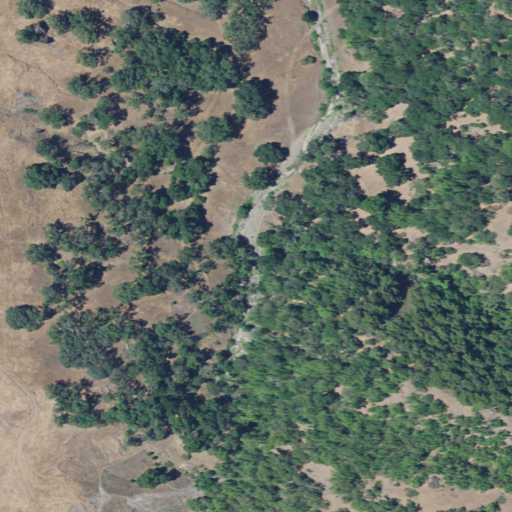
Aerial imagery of valley in California named Salt Canyon containing shrub, mixed forest, open development, evergreen forest, grassland, and low intensity development